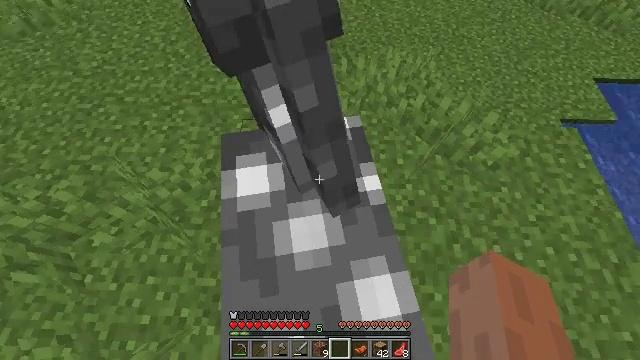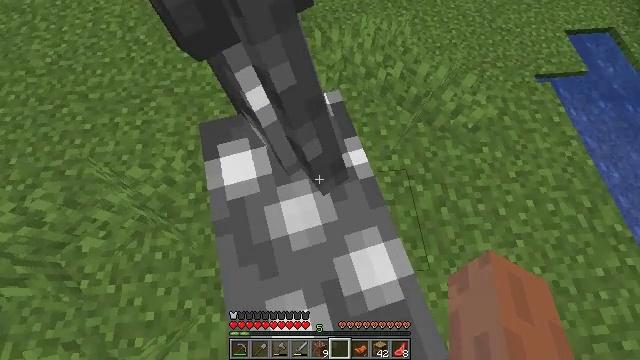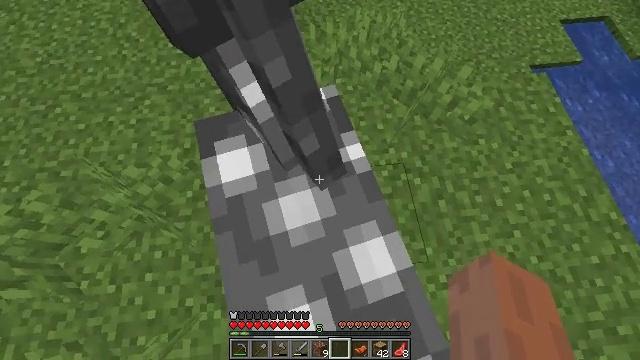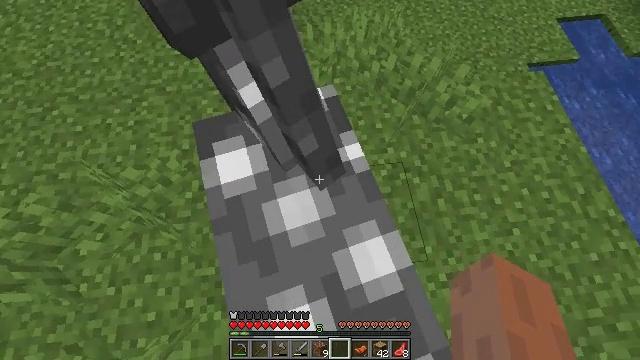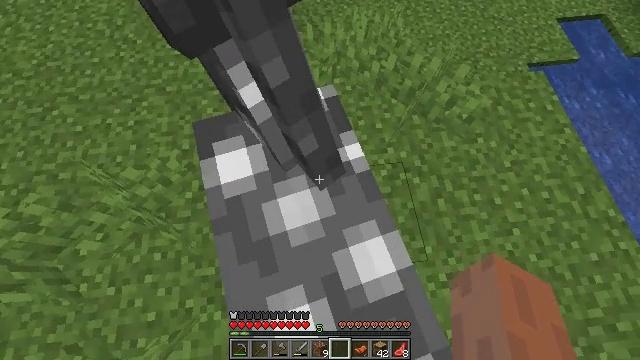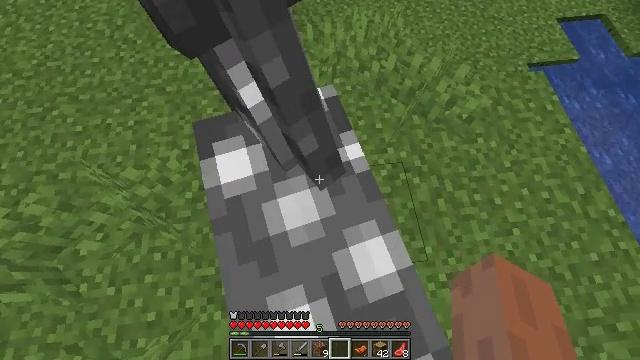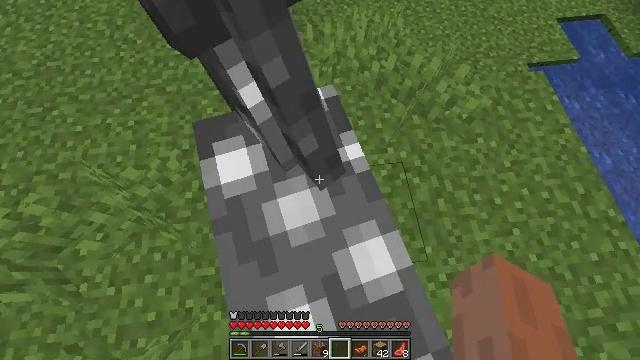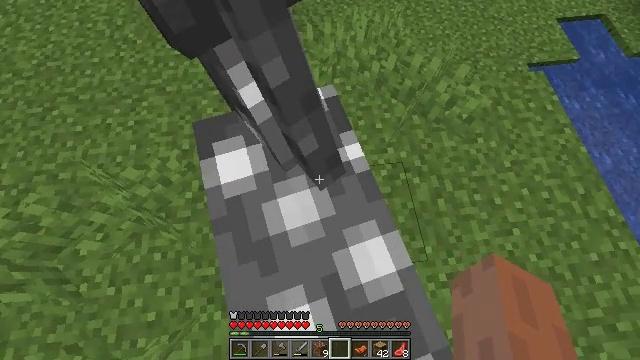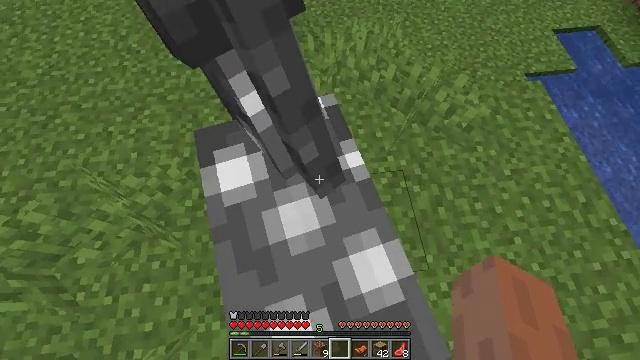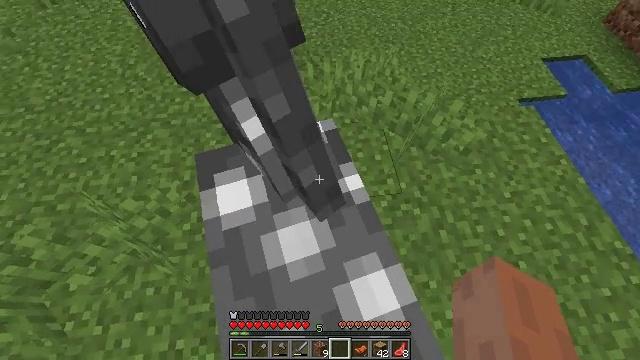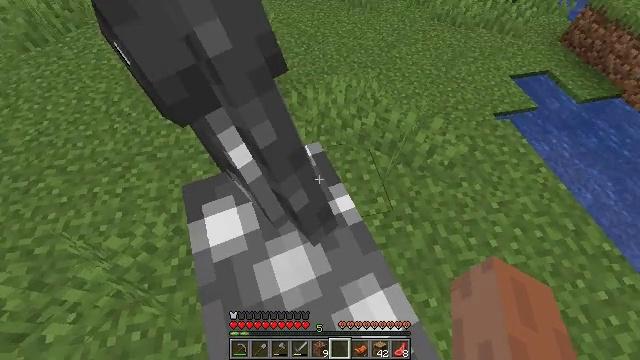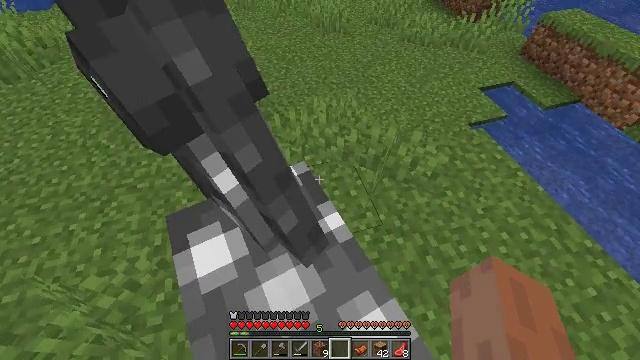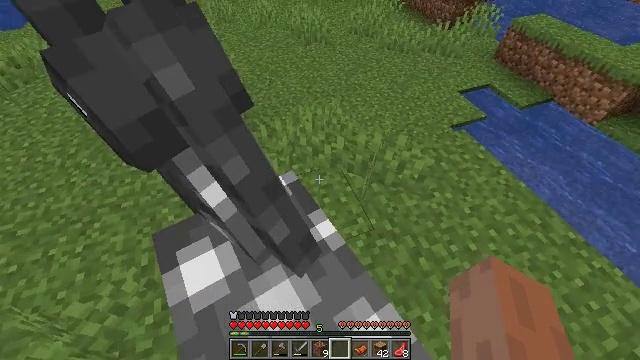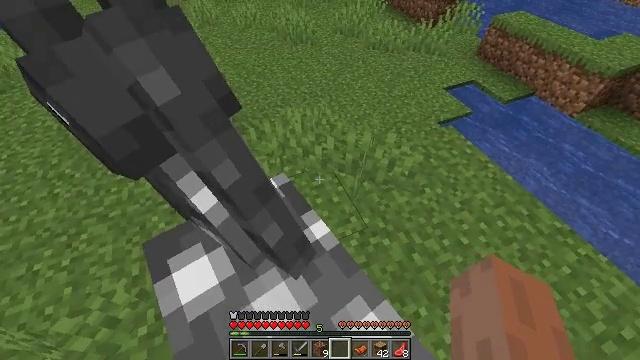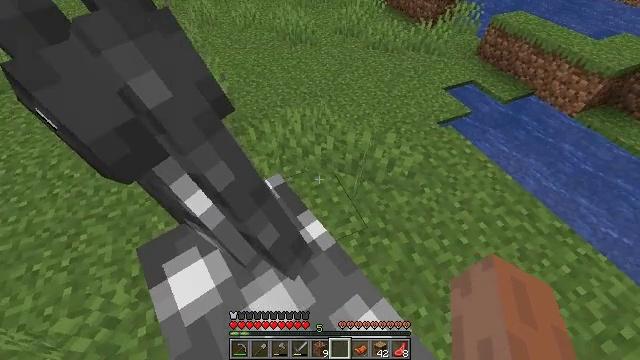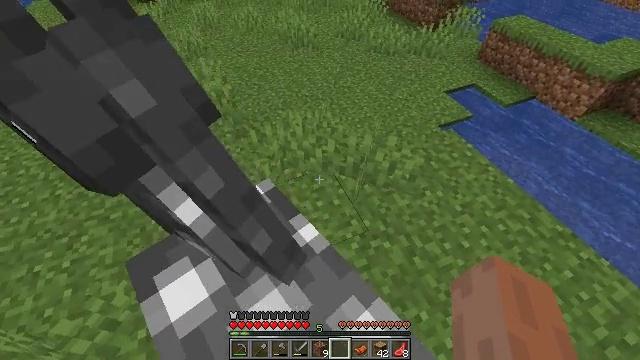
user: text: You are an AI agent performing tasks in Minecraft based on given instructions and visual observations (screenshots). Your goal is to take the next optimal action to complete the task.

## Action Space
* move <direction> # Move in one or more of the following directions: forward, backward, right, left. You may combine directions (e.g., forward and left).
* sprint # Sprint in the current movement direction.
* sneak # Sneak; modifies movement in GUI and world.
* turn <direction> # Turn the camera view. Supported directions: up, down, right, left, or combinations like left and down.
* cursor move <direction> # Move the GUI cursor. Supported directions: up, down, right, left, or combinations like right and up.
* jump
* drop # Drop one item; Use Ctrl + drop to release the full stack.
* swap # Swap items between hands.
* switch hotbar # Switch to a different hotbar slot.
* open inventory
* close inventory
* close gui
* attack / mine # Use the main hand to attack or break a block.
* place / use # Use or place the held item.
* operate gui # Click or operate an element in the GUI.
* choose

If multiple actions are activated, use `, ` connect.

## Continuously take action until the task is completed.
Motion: motion action
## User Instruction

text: Mine coarse dirt from the ground.
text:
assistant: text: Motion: turn right and down
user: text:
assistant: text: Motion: turn down
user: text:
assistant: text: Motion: no_op
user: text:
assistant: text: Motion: no_op
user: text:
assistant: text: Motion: no_op
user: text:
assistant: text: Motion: no_op
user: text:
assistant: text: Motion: no_op
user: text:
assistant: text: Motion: turn up
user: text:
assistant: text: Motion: turn up
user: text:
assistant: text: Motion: turn right and up
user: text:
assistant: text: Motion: turn right and up
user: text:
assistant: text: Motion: turn right and up
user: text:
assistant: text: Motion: no_op
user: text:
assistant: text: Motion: no_op
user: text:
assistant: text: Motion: turn left
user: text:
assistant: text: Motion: turn left and up
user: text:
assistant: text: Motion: turn left and up
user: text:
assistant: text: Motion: turn left and up
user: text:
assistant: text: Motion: turn left and up
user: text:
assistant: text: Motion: no_op
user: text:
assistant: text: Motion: no_op
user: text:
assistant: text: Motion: no_op
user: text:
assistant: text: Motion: no_op
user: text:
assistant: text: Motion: no_op
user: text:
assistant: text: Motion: no_op
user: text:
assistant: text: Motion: no_op
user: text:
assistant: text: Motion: no_op
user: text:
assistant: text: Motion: no_op
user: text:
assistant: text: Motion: no_op
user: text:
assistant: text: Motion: no_op